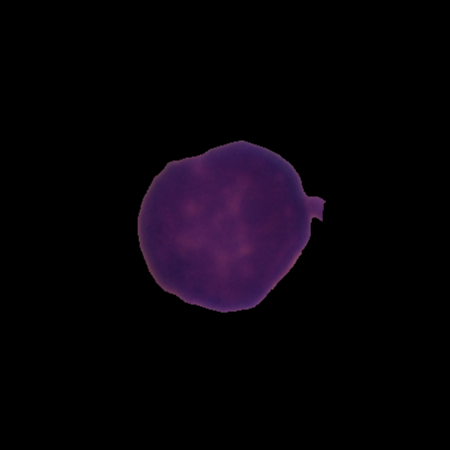
Label: healthy